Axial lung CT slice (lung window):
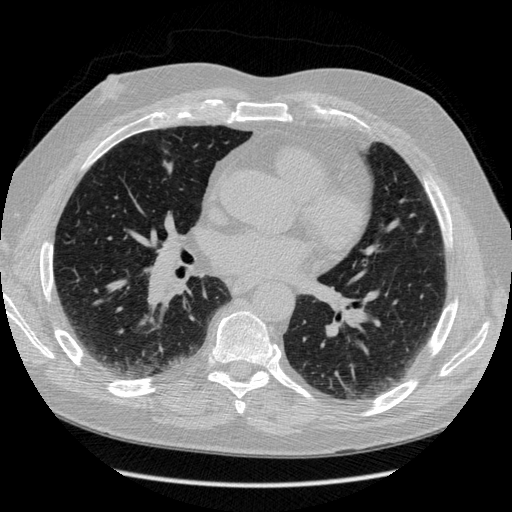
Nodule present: no